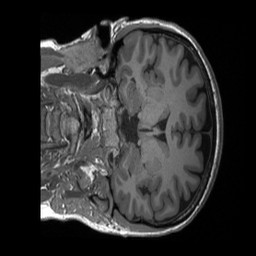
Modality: T1w
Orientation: coronal
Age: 37
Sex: female
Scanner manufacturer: siemens
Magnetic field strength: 3 T
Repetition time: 2.4 s
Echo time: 0.00224 s